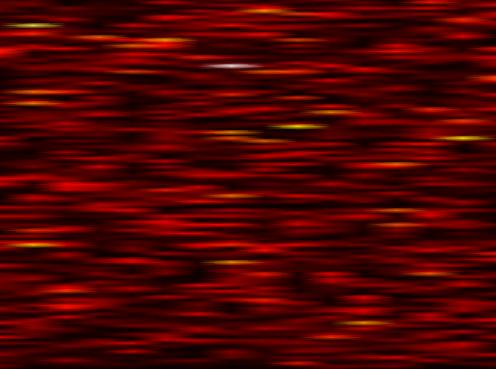
Label: FBMC